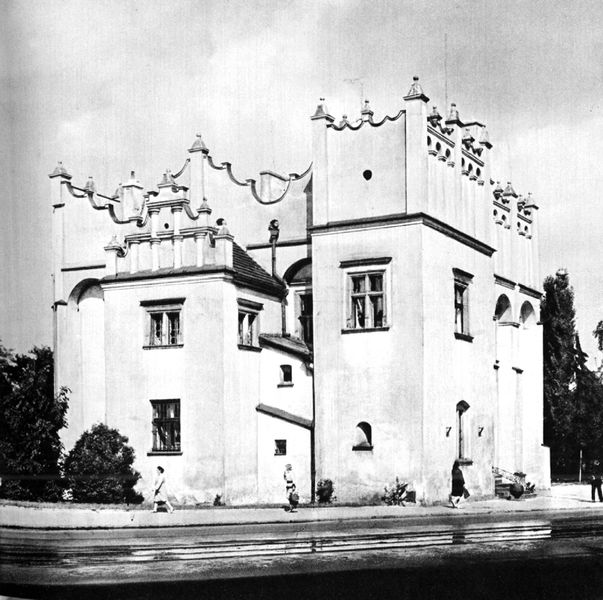
Titel: Adelshof
Künstler: Wawrzyniec Lorek
Standort: Pabianitz (Pabianice), Adelshof (EU - PL)
Schlagwörter: weiß, fenster, dach, gebäude, haus, architektur, fassade, giebel, zinnen, foto, bögen, burg, schwarzweiß, photo, villa, putz, landhaus, historismus, neorenaissance